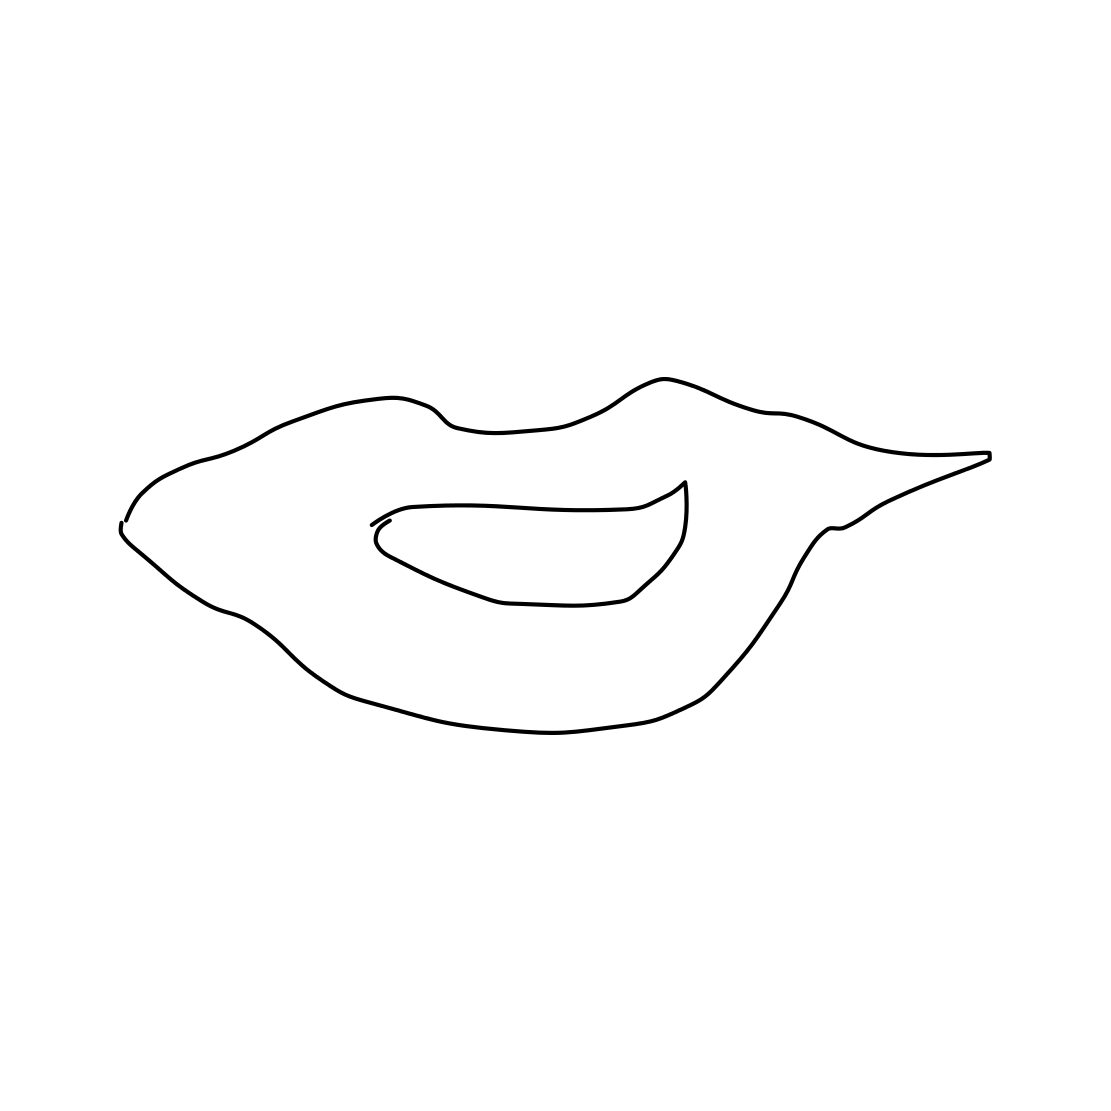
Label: mouth